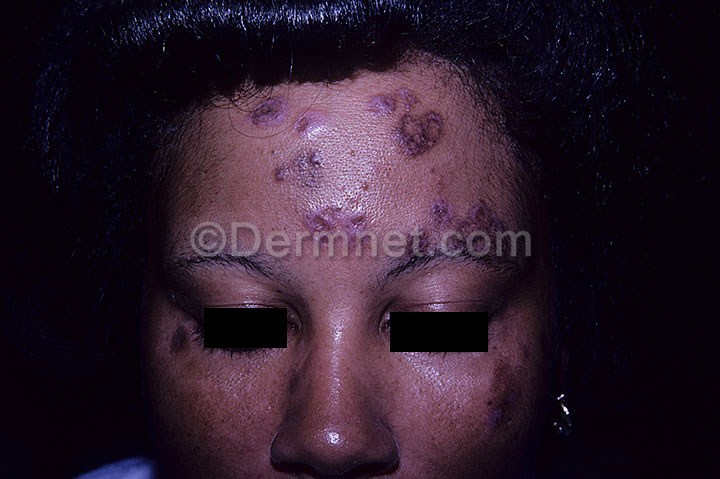
Disease: Lupus and other Connective Tissue diseases